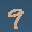
Label: 9